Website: apple
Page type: payment
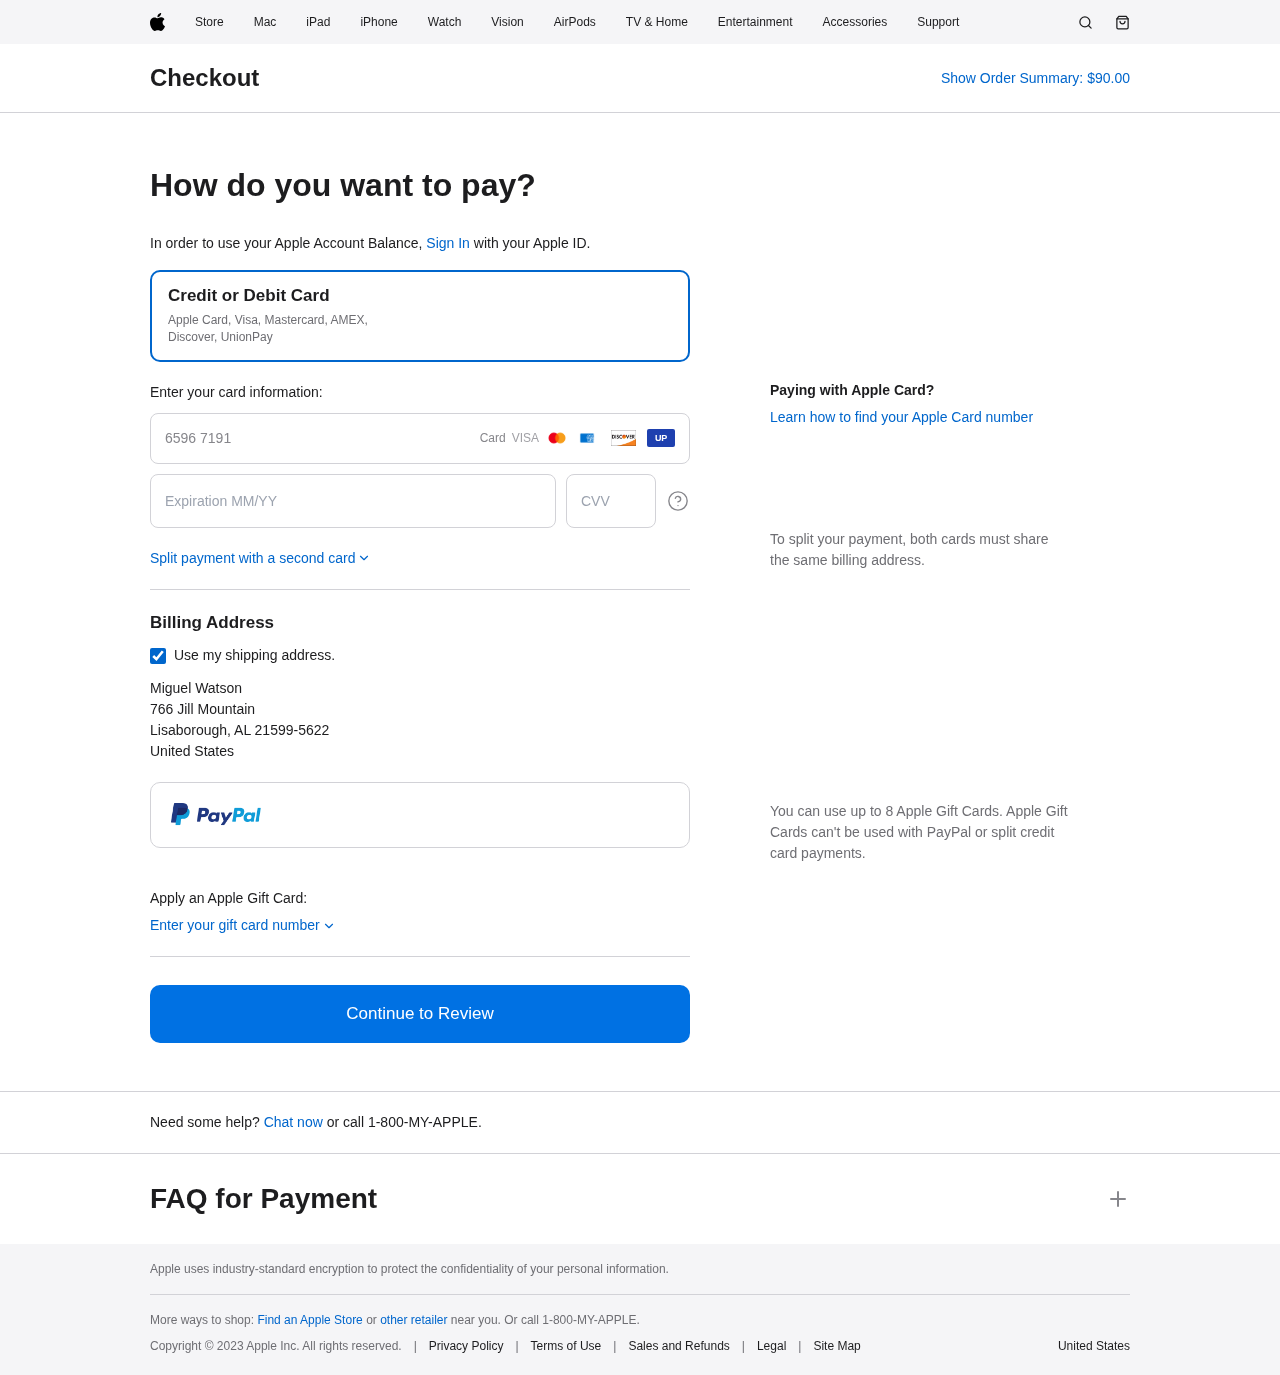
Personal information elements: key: PII_CARD_CVV
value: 660
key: PII_CARD_EXPIRY
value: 07/26
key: PII_CARD_NUMBER
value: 6596 7191 1582 0823
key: PII_COUNTRY
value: United States
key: PII_FULLNAME
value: Miguel Watson
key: PII_STREET
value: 766 Jill Mountain
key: PII_CITY_STATE_ZIP
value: Lisaborough, AL 21599-5622
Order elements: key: ORDER_TOTAL
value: $90.00